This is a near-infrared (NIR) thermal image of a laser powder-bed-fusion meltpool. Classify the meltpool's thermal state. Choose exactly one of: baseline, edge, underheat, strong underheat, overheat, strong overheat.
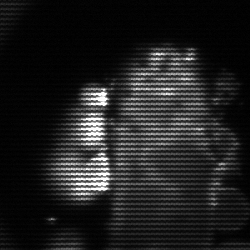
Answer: strong underheat